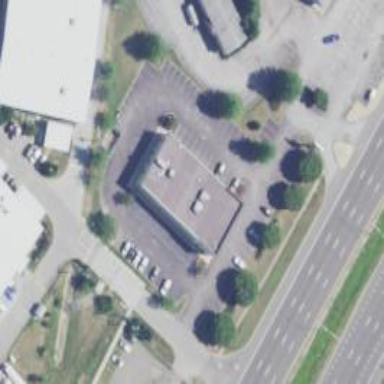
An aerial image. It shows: Healthcare clinic.